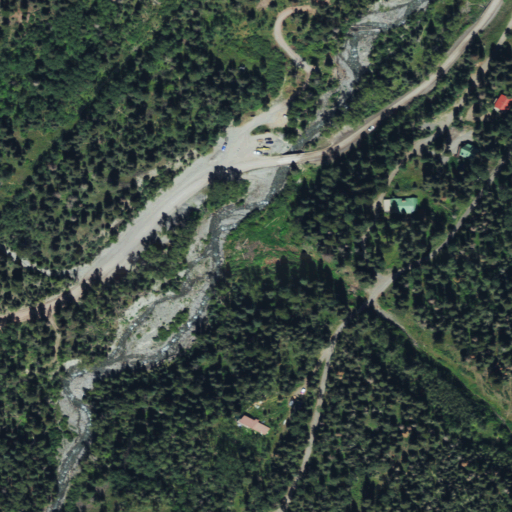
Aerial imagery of valley in Colorado named Squaw Gulch containing evergreen forest, deciduous forest, mixed forest, woody wetlands, and open development